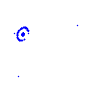
Particle: proton